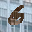
Label: 6